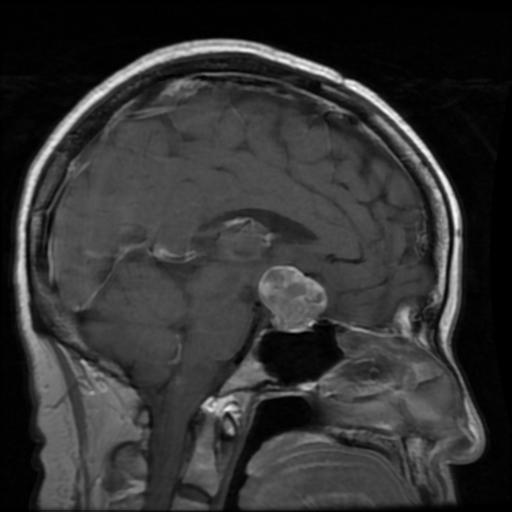
Label: pituitary